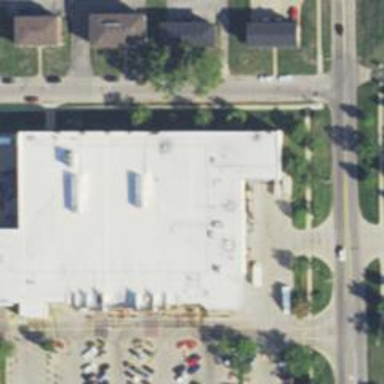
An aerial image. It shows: Pharmacy providing healthcare services.